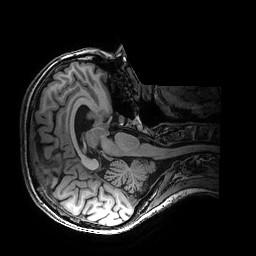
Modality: T1w
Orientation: axial
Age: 64
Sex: female
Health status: healthy
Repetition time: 2.53 s
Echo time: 0.0034 s